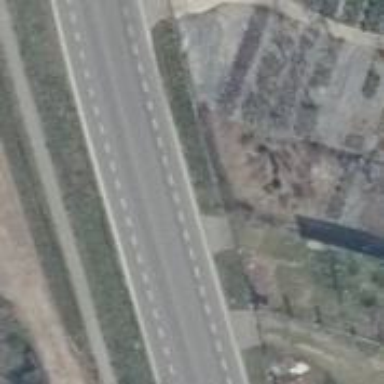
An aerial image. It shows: Primary highway with asphalt surface and designated lane for cyclists.